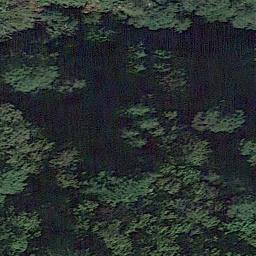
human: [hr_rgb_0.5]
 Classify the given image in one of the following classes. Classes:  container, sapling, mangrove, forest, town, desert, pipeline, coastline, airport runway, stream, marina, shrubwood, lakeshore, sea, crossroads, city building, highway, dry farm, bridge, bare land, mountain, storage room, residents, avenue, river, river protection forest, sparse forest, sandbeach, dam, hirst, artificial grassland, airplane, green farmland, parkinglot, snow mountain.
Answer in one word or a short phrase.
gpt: forest